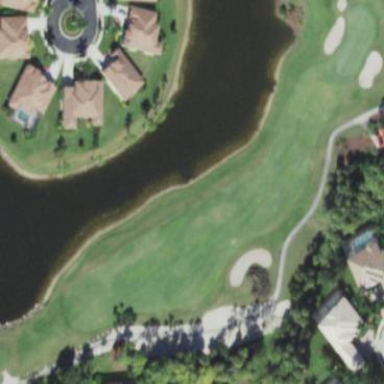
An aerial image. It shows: Grassy area designated as golf fairway.